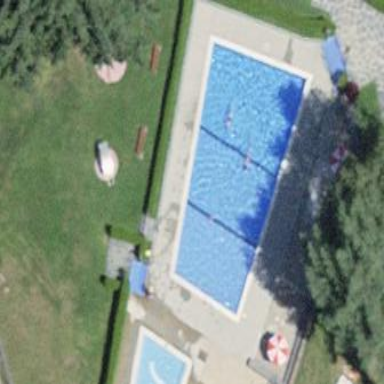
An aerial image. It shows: Swimming pool located in leisure land.